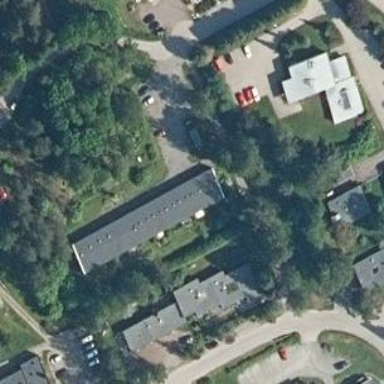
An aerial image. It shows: Terrace building.